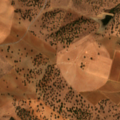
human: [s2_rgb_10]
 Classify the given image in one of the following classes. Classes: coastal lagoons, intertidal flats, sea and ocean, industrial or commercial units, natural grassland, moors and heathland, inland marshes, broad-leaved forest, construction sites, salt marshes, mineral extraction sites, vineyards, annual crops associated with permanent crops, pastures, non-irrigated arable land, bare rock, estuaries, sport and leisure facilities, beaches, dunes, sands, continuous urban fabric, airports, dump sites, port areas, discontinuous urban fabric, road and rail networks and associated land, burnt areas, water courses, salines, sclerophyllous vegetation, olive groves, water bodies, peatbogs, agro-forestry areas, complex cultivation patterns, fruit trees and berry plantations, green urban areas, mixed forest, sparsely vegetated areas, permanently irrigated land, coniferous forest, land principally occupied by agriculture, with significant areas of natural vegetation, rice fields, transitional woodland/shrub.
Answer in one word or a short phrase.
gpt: non-irrigated arable land, permanently irrigated land, olive groves, pastures, agro-forestry areas, broad-leaved forest